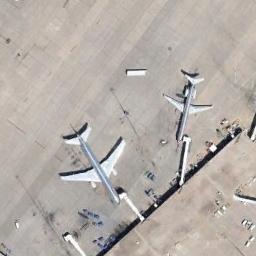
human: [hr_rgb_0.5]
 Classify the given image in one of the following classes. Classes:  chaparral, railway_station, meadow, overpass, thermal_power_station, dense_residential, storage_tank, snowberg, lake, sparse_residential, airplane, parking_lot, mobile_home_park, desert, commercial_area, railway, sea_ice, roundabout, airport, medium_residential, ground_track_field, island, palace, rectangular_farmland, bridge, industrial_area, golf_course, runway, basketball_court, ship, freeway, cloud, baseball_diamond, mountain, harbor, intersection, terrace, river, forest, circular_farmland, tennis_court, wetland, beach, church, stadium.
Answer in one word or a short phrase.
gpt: airplane